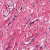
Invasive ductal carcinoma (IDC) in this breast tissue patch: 0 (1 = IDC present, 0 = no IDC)